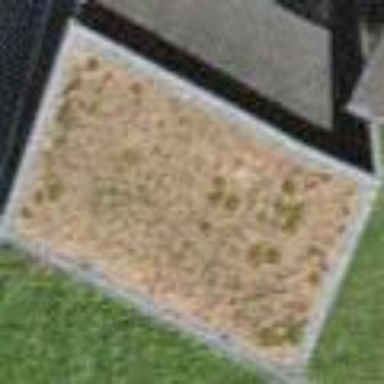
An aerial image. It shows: View of roof of building.